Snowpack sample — Loveland Pass, Silver Plume, Colorado, USA (1/12/25, 11:40 AM MST)
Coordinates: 39.66, -105.88
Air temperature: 7 °F
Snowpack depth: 140 cm
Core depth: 10 cm
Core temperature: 41 °F
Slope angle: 11°, slope face: 30°
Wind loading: high
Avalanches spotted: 2
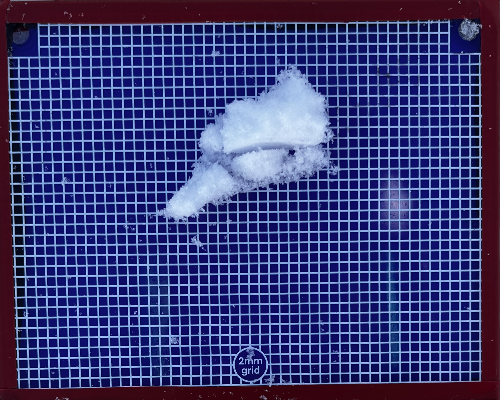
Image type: profile
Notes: Pilot using slightly modified coring method that took too large segment for snow profile picturing, advised not to use in higher level models. Two avalanche on south face nearby, partially cloudy with light snow in the last 24 hours. Lots of wind loading on eastern features.